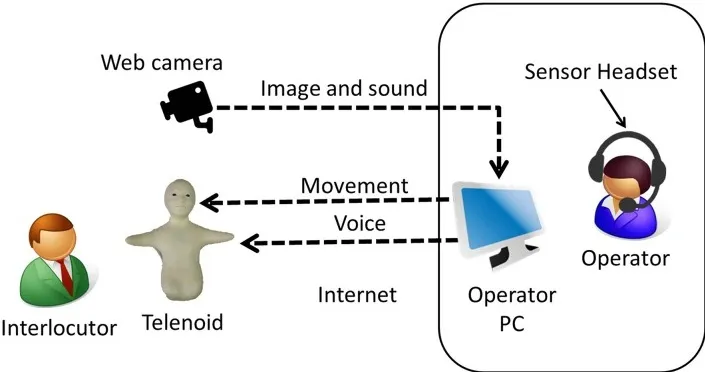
Teleoperating system.
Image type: chart (chart)